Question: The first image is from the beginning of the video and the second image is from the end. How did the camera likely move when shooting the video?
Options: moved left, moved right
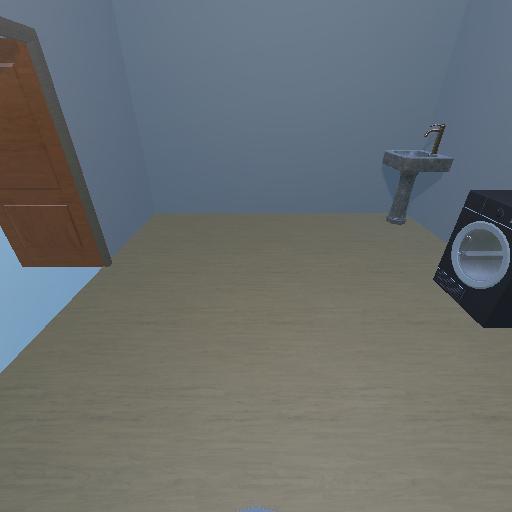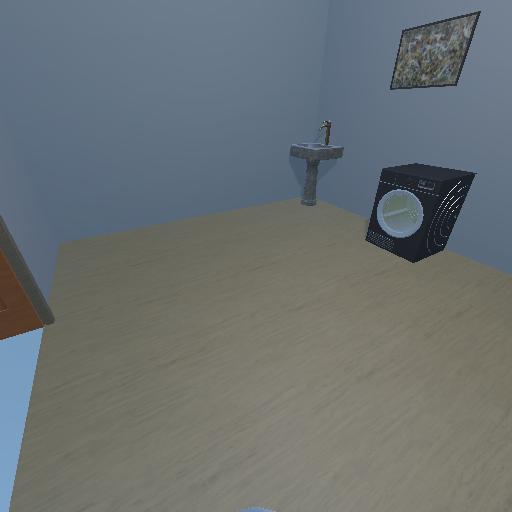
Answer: moved left